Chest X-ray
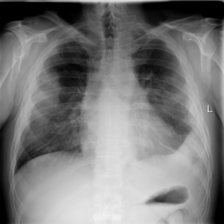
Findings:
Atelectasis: negative
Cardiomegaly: negative
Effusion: positive
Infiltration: negative
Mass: negative
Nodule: negative
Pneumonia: negative
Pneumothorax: positive
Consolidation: negative
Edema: negative
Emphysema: negative
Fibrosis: negative
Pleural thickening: negative
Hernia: negative